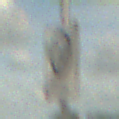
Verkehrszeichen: EndeZone30
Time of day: Midday
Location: Outdoor (RoadRail)
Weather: PartlyCloudy
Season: NotSpecified
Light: Natural